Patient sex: M
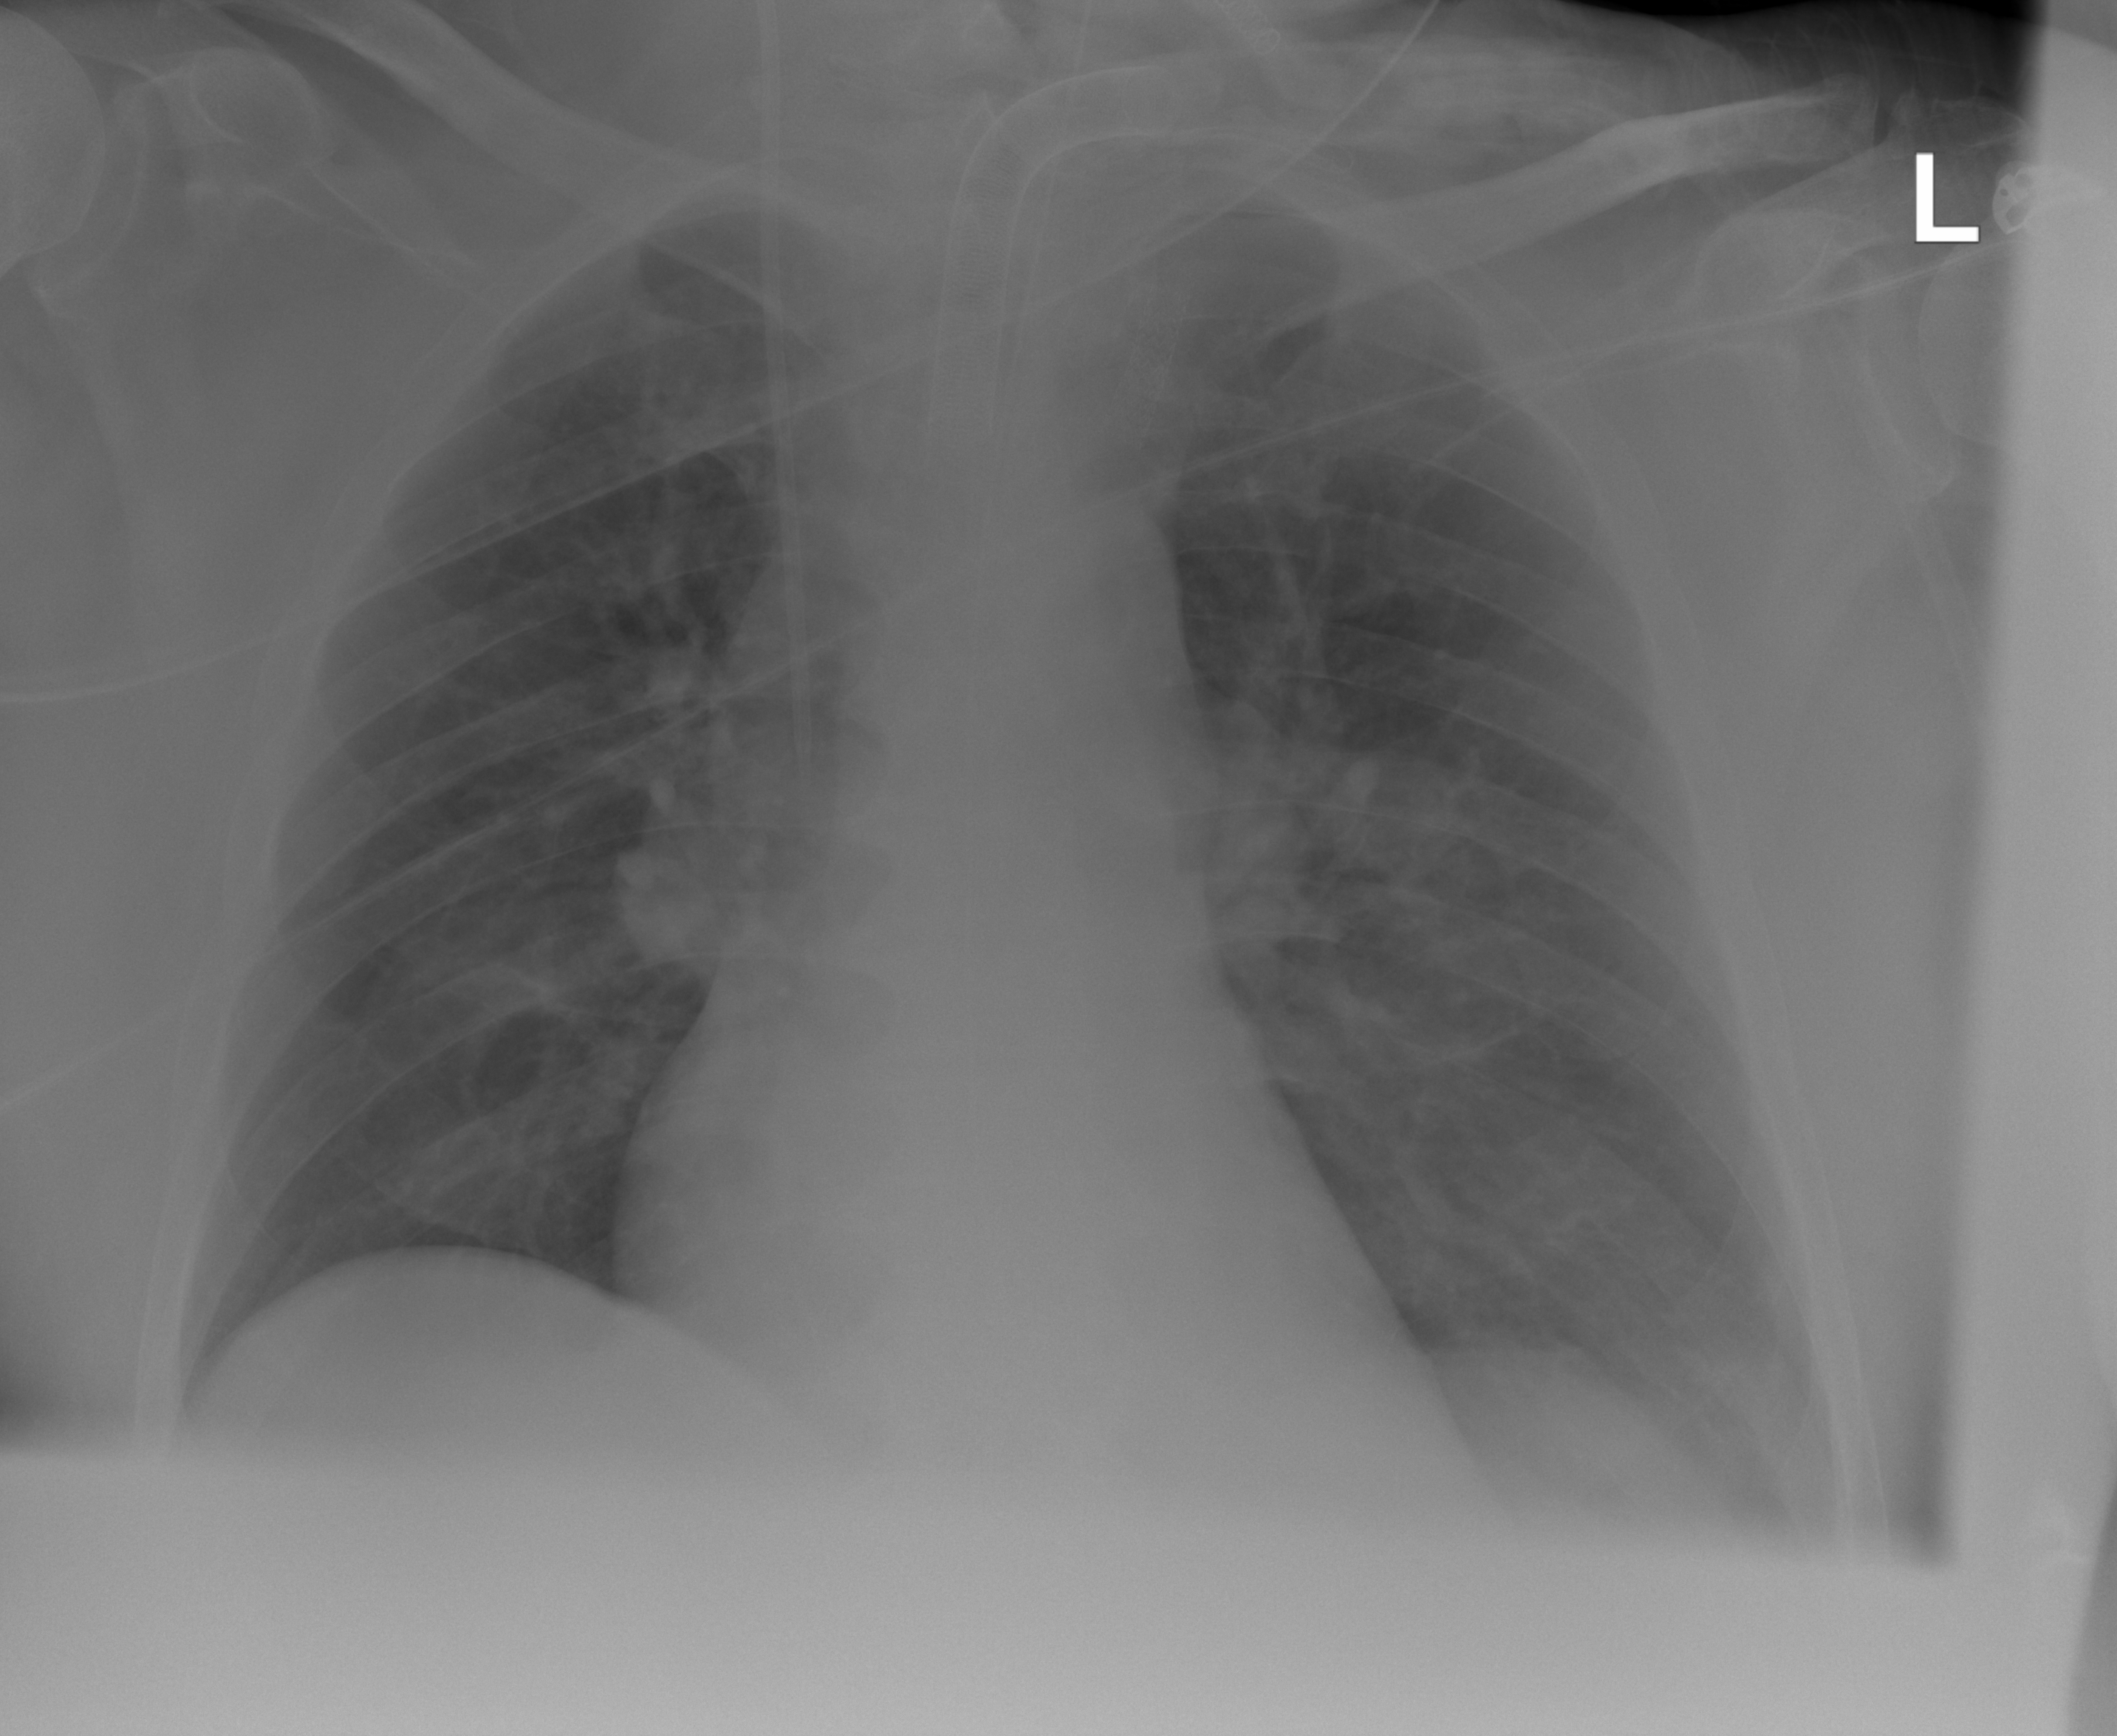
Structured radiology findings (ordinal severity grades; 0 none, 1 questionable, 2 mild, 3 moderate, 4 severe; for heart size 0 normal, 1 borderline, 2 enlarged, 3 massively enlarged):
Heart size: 0
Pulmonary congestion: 2
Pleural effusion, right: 0
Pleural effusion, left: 1
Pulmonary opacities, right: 0
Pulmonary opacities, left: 0
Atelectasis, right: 0
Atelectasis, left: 1